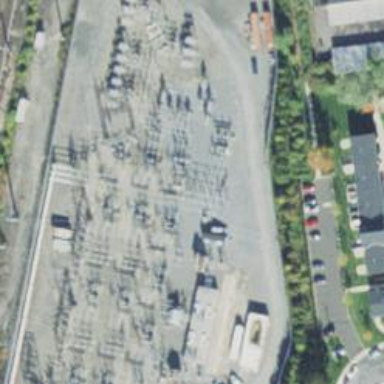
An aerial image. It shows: Switch used for power control.